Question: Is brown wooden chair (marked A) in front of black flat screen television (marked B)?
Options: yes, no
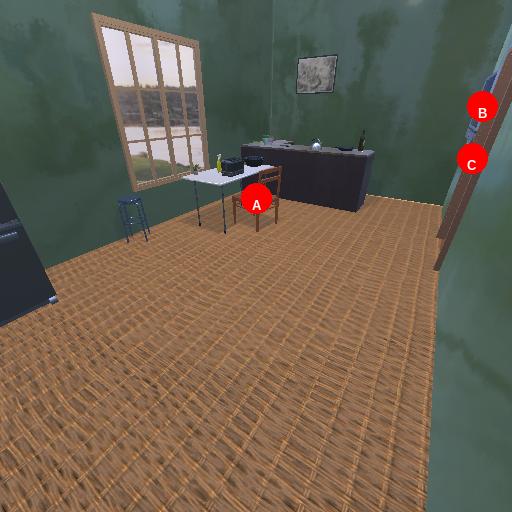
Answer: yes